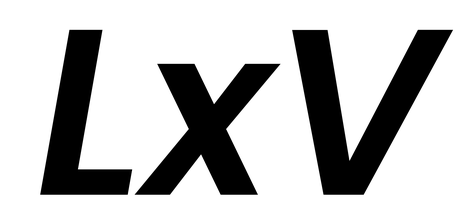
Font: Poppins-SemiBoldItalic